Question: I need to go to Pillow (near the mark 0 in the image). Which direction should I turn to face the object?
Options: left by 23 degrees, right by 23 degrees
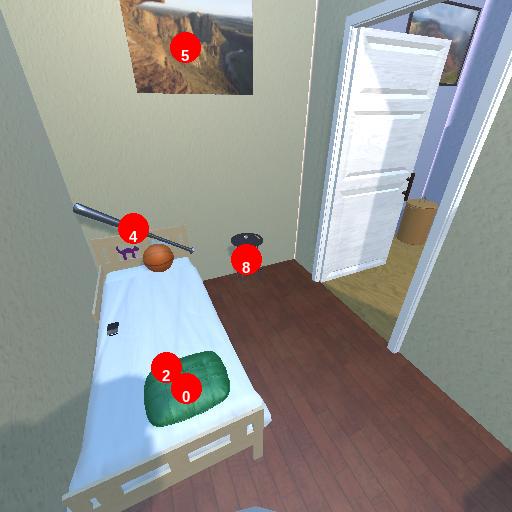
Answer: left by 23 degrees